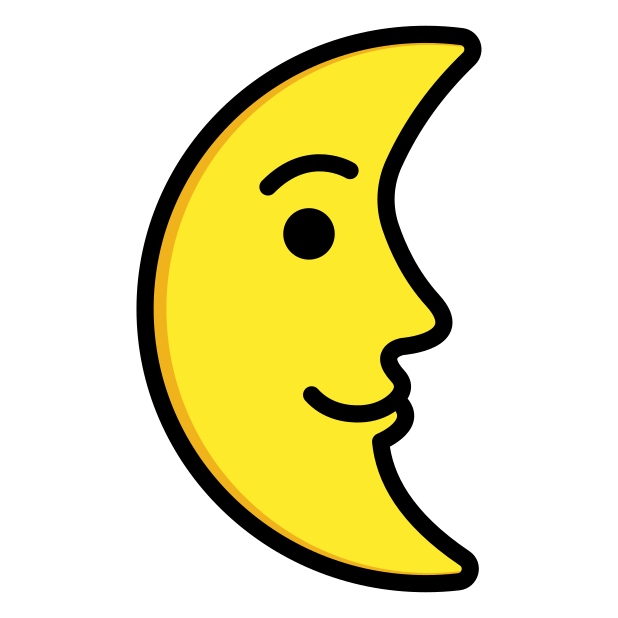
Emoji: 🌜
Name: last quarter moon with face
Unicode: 0x1f31c